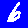
Digit: 6